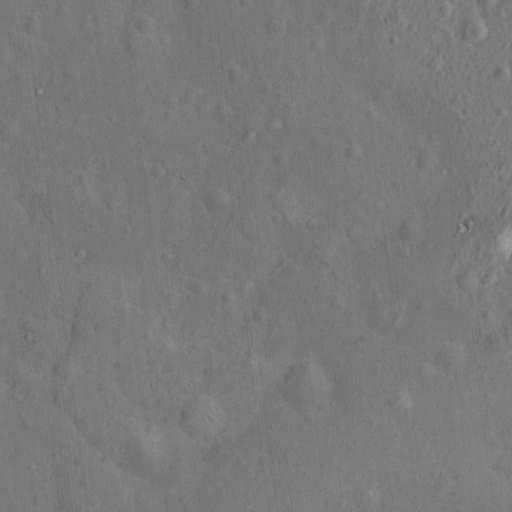
Objects detected: cone